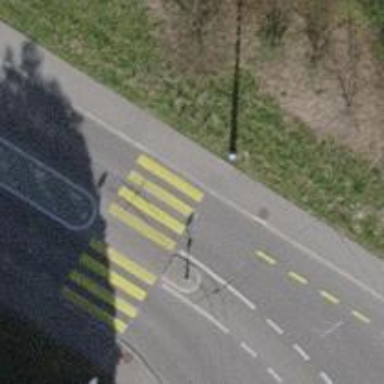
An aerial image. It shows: Uncontrolled footway crossing with markings.